Question: I'm trying to add a sort of '''' in the 'NSPredicateEditor' like the 'Finder' app. Something similar to the screenshot below: In particular I'd like to add a sort of label on the left, like ''Add search options'' and the plus button on the right.
Any clue on how to do this?

By the way: I will not use directly the resulting 'NSPredicate' because I use the search field to query a REST server so I was thinking to translate the 'NSPredicate' to a proper 'NSString' object. Is there another, more appropriate component, or I can use the 'NSPredicateEditor' and make the translation later?
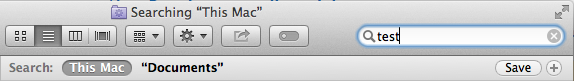
Answer: You have to build the first line by yourself. Add "Seach:" - label and some state-Buttons.
Then you can add the NSPredicateRuleEditor just under the view with heigh 1 (better 0).
Don't forget to set the Auto-Layout Constraints wisely.

Just like that: the big black line is the reduced NSPredicateEditor
Take care about Auto-Layout.. You'll have to expand the view if predicates grow.